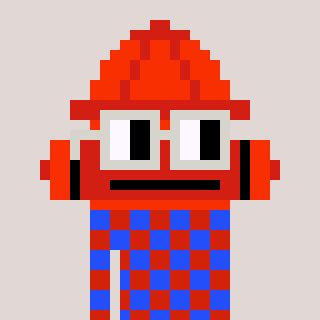
a pixel art character with square light gray glasses, a fire hydrant-shaped head and a red-colored body on a warm background